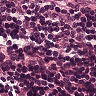
Metastatic tissue present: no